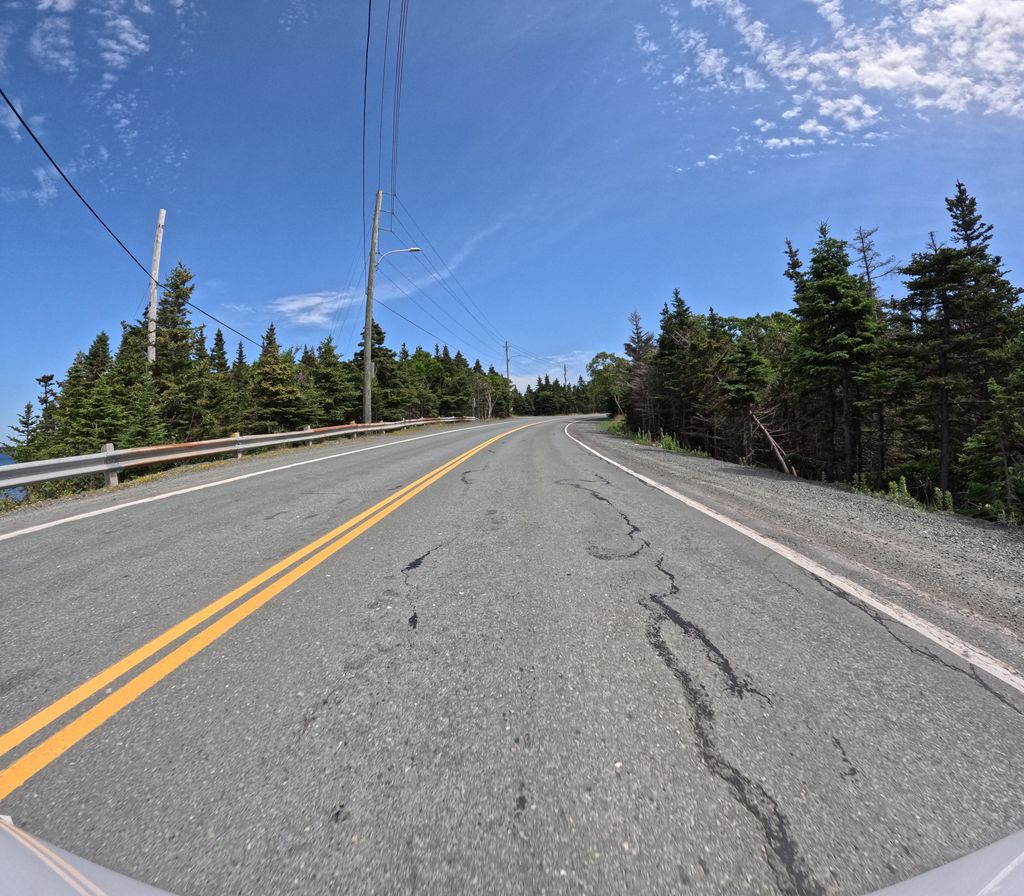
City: st_johns